Field crop: maize
Growth stage: 2
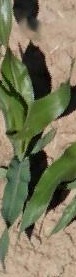
Species: maize